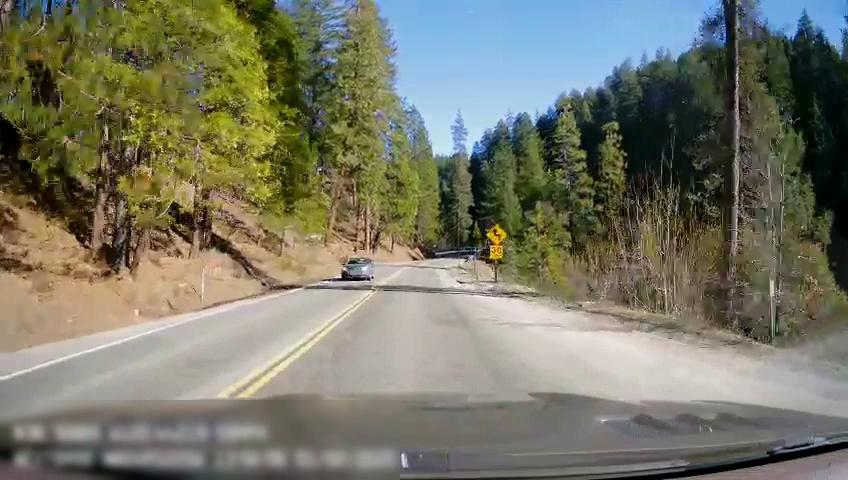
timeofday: Day
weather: Sunny
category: Drivable Space
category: Vehicles | Car
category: Lanes | Opposite Lane
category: Lanes | Current Lane
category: Lanes | Opposite Lane
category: Traffic | Signs
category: Traffic | Signs